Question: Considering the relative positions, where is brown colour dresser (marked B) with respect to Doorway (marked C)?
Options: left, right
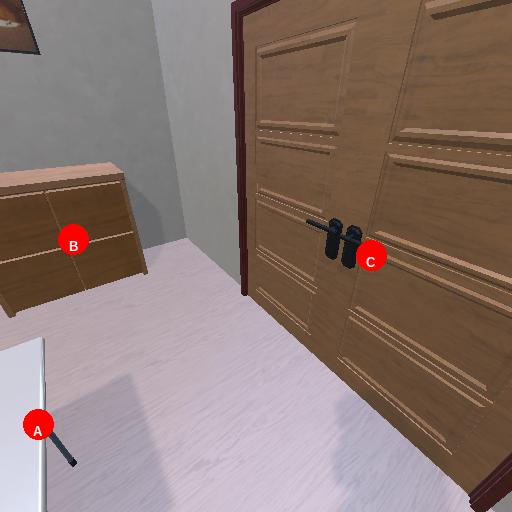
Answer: left